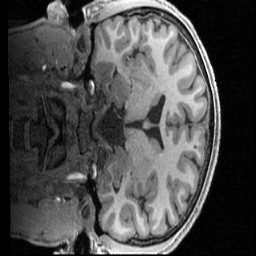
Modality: T1w
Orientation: coronal
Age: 20
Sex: male
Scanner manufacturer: siemens
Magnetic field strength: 3 T
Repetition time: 2.4 s
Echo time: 0.00231 s